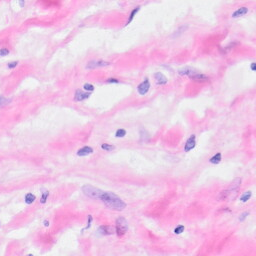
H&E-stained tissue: Kidney